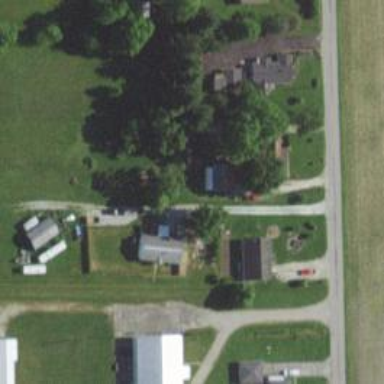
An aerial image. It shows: Driveway leading to service road.